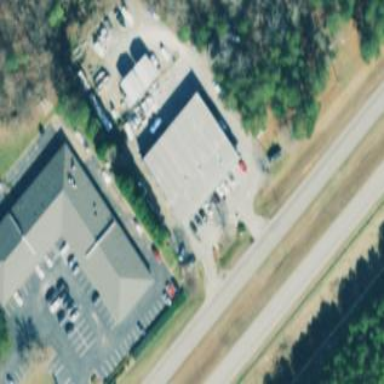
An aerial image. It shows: Retail building.